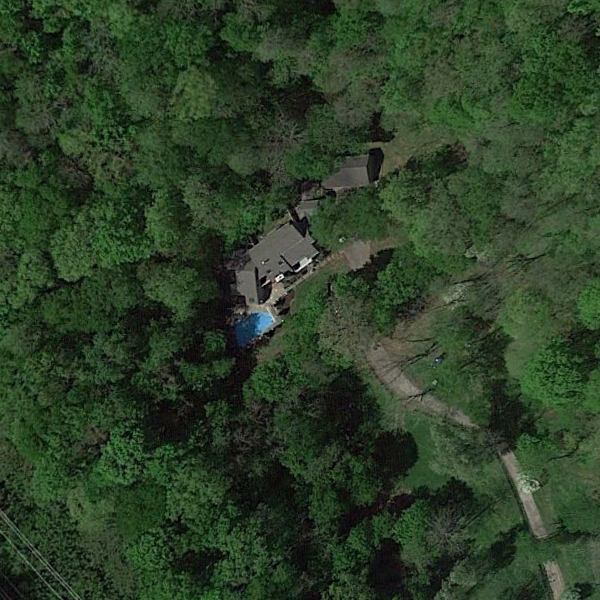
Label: SparseResidential